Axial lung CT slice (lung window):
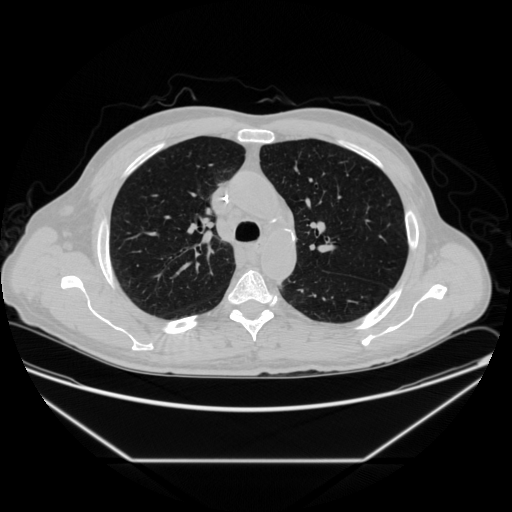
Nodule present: no